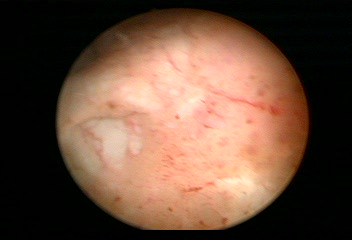
Modality: WLC
Class: Malignant
Subclass: LowGradePapillary
Lesion: L1
Stage: Ta
Morphology: Non-papillary
Bladder cancer association: Yes